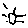
Label: sun